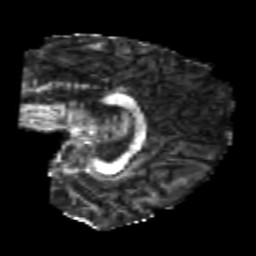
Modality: FA
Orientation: sagittal
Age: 25
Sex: female
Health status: healthy
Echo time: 0.074 s